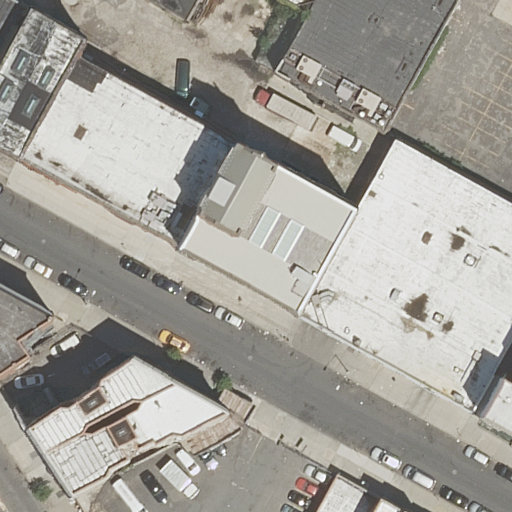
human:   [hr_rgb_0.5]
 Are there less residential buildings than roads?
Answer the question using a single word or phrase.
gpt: no

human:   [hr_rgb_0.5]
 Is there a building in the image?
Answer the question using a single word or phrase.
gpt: yes

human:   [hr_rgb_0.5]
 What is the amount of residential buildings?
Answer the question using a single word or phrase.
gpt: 13

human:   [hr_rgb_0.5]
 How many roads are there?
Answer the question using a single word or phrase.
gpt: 3

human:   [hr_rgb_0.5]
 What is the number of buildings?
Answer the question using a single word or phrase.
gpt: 13

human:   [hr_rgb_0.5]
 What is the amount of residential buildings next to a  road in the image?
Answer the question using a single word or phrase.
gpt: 13

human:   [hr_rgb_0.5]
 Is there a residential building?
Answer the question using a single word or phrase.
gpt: yes

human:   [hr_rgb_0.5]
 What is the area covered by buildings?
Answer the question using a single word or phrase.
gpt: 4649m2

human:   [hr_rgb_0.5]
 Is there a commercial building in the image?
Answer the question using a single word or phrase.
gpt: no

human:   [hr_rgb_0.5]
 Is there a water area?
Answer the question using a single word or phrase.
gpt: no

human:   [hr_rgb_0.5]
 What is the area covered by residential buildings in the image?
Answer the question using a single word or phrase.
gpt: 4649m2

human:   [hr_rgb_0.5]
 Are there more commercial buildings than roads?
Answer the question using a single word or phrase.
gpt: no

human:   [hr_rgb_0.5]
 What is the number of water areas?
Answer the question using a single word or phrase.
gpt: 0

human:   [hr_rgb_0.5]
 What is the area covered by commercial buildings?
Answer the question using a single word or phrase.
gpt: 0m2

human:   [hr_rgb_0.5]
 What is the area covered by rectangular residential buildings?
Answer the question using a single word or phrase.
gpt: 4155m2

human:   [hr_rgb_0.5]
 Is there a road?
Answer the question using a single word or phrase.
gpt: yes

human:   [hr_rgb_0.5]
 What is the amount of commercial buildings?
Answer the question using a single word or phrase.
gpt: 0

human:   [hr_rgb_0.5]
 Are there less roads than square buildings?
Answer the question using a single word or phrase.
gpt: no

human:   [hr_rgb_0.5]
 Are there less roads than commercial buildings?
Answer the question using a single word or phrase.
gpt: no

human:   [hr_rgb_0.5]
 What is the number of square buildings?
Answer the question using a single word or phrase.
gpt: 0

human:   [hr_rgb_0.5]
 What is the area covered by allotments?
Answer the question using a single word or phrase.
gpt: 0m2

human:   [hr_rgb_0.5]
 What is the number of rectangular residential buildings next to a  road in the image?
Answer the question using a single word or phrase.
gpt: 10

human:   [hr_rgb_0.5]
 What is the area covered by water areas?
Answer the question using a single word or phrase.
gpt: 0m2

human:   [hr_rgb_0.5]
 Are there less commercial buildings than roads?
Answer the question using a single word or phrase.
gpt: yes

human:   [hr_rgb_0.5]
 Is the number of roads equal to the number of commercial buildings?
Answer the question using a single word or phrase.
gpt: no

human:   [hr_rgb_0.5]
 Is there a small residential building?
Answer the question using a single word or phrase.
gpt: yes

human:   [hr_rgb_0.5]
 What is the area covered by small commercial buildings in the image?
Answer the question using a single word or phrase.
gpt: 0m2

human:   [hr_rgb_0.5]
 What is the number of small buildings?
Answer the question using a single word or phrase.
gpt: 6

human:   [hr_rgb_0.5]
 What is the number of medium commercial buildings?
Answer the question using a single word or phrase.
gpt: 0

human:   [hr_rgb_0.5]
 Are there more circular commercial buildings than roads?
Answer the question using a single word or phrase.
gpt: no

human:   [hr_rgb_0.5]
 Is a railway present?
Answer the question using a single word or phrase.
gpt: no

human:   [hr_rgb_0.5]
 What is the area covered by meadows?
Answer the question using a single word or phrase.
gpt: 0m2

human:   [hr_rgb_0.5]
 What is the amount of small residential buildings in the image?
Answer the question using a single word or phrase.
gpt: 6

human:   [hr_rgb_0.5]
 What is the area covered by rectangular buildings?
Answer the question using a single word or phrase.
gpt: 4155m2

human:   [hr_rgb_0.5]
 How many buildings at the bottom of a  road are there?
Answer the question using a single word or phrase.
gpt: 4

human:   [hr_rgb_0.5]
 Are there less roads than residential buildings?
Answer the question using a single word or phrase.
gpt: yes

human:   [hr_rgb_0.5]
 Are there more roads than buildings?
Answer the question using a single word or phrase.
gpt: no

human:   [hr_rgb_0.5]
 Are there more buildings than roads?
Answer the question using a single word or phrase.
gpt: yes

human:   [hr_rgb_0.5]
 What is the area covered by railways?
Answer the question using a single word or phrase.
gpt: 0m2

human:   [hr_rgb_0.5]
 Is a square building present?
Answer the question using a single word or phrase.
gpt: no

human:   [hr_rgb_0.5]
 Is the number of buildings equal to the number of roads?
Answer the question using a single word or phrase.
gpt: no

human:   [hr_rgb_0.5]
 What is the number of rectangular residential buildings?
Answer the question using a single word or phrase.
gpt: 10

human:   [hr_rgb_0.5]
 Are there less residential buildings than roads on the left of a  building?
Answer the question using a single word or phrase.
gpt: no

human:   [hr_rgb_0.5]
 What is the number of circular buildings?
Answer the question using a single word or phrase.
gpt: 0

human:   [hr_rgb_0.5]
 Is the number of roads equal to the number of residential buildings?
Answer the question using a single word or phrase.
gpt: no

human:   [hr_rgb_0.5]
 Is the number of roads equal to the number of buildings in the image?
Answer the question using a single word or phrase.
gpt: no

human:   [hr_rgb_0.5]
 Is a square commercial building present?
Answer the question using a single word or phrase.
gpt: no

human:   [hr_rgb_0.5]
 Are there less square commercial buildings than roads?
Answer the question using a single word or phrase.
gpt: yes

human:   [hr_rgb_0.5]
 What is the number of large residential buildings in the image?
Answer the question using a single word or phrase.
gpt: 4

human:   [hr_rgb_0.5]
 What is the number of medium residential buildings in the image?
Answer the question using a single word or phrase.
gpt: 3

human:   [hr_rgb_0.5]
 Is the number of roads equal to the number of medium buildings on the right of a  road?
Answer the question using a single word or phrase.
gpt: no

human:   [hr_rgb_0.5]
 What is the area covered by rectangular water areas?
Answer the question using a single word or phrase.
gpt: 0m2

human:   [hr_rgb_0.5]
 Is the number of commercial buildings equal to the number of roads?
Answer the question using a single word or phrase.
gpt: no

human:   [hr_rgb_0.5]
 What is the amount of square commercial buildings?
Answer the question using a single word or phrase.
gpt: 0

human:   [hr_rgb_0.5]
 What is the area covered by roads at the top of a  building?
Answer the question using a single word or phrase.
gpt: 0m2

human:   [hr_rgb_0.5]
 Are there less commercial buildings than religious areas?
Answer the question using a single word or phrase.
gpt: no

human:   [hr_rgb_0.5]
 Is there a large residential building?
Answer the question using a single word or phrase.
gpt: yes

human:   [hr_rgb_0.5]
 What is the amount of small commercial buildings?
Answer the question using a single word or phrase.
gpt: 0

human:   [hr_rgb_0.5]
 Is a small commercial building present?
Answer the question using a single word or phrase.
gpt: no

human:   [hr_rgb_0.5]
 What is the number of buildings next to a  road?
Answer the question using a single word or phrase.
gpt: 13

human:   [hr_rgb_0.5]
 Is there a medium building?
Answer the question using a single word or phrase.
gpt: yes

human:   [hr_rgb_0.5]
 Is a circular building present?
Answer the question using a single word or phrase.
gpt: no

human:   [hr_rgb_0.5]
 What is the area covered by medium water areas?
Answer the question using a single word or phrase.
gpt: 0m2

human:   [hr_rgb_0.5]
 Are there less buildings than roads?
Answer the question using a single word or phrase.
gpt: no